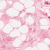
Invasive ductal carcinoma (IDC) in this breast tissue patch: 0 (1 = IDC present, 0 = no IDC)